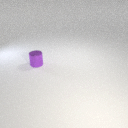
small purple metal cylinder